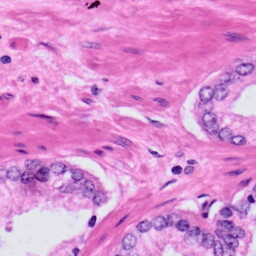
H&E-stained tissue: Prostate